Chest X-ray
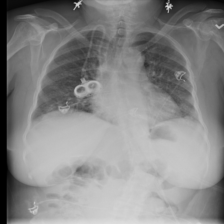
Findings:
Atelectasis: negative
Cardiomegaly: negative
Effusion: negative
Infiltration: negative
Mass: negative
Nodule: negative
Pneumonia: negative
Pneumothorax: negative
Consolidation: negative
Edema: negative
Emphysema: negative
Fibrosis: negative
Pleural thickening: negative
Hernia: negative